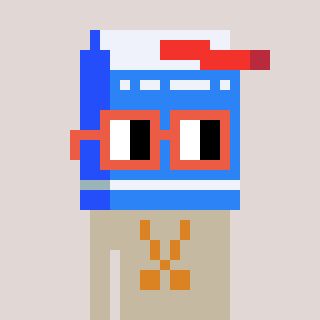
a pixel art character with square orange glasses, a milk-shaped head and a bege-colored body on a warm background